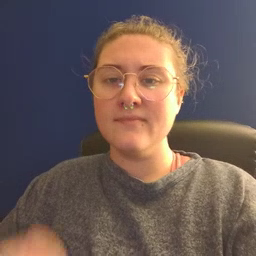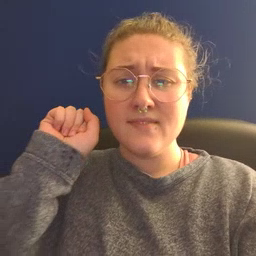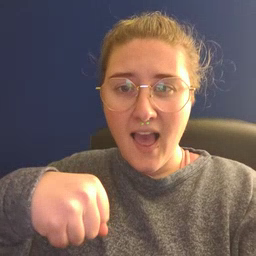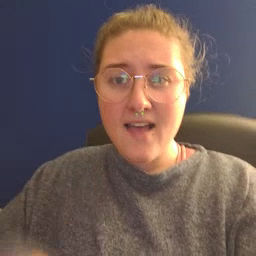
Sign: can